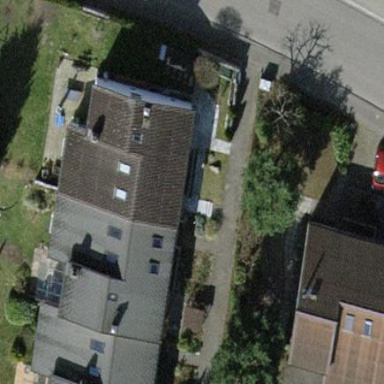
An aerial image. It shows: Terrace building.